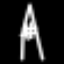
Label: The Eiffel Tower